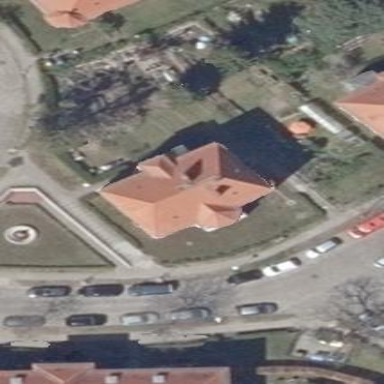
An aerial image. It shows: Historic apartment building with hipped red roof made of roof tiles.